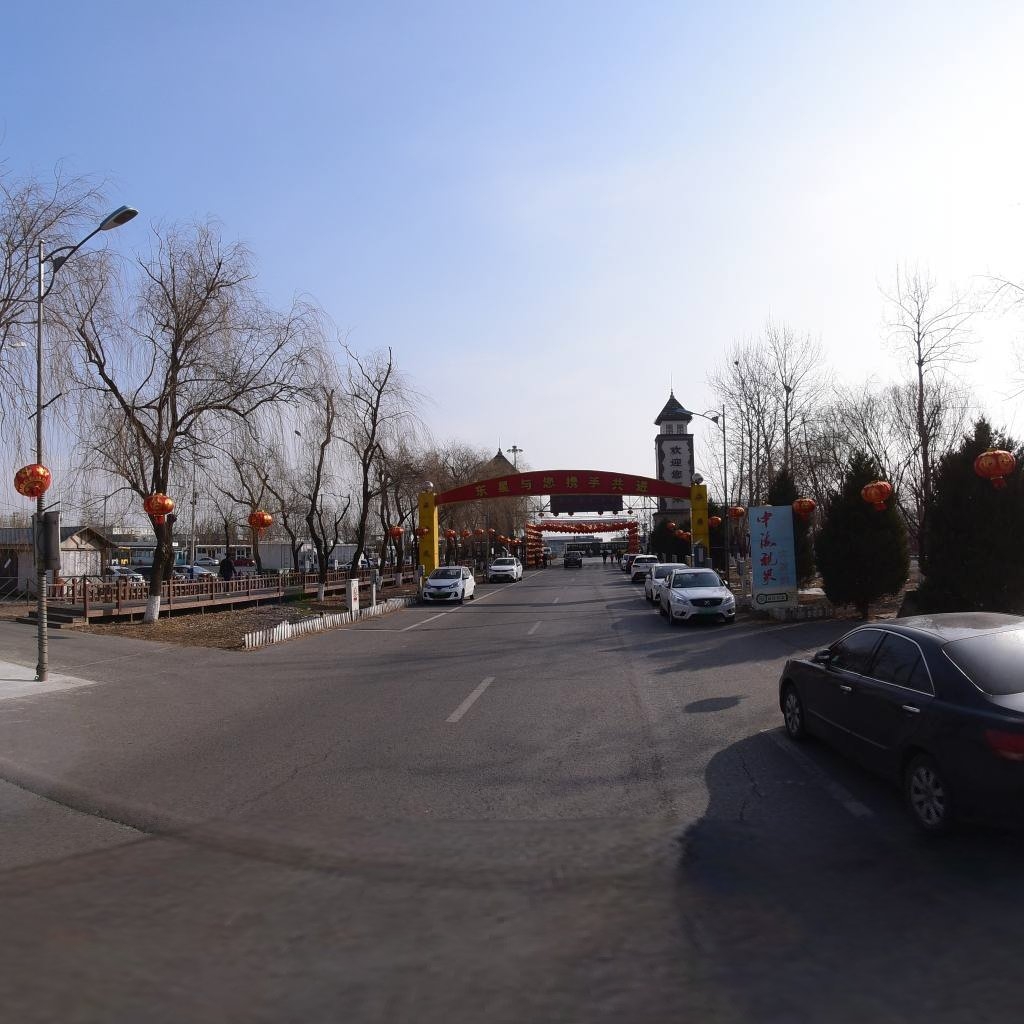
Region: Chaoyang
Road damage annotations: transverse crack, transverse crack, longitudinal crack, longitudinal crack